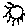
Label: sun